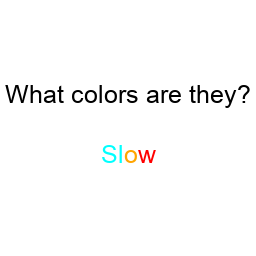
Color: cyan, cyan, orange, red
Background color: white
Question text color: black